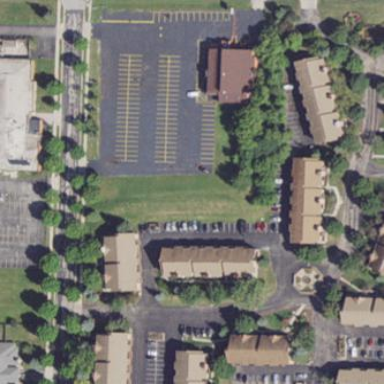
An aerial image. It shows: Parking area.